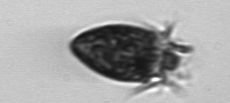
Label: Strombidium_tintinnodes